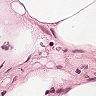
Metastatic tissue present: no